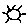
Label: sun